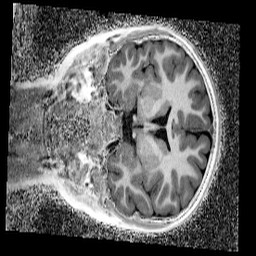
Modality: UNIT1_denoised
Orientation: coronal
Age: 9
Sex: female
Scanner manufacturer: siemens
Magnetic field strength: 3 T
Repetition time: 4 s
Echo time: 0.00299 s